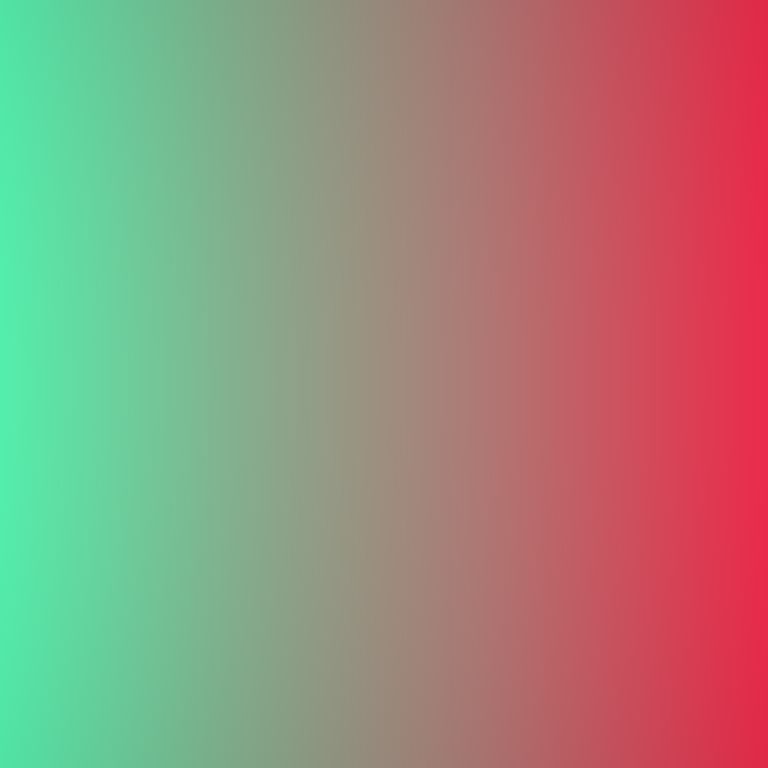
Abstract light effect, smooth gradient from green to red, calm atmosphere, soft blend, no room, no furniture, no objects.